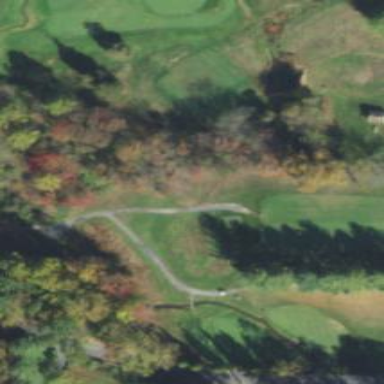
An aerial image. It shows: Rough grassy area used for golf.